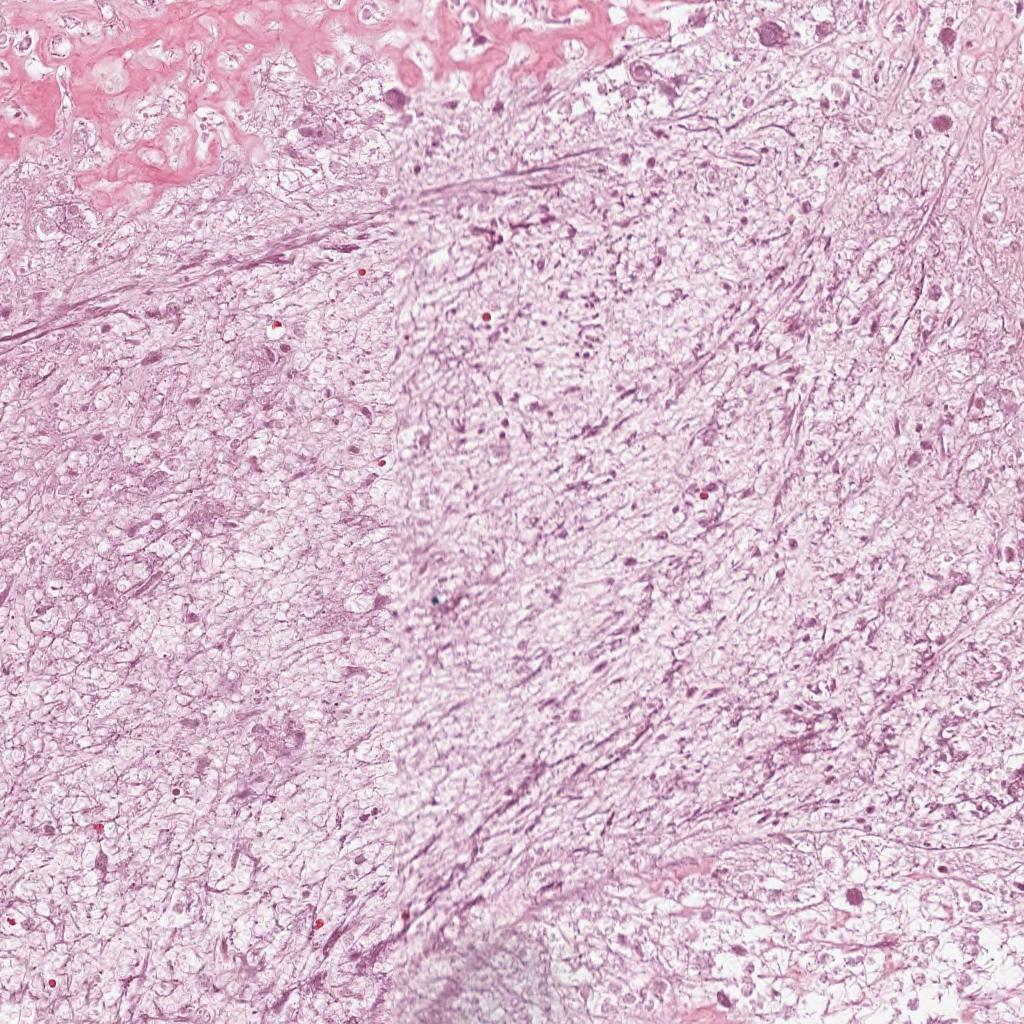
Label: Non-Viable-Tumor